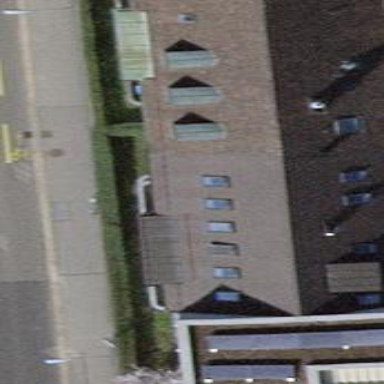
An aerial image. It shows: Half-hipped roof on apartment building.